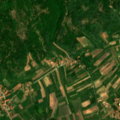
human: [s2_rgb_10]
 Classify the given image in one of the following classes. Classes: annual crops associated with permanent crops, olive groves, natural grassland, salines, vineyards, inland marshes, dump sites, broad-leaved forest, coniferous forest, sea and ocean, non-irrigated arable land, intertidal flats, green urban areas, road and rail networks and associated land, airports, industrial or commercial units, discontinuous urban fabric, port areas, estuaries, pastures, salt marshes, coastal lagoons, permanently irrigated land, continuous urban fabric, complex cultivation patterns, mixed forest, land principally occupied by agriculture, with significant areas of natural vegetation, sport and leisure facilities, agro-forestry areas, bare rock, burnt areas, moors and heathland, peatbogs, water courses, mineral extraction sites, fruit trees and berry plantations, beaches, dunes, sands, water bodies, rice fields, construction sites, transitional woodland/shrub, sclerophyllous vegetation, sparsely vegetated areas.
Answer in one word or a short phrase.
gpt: complex cultivation patterns, land principally occupied by agriculture, with significant areas of natural vegetation, broad-leaved forest, transitional woodland/shrub